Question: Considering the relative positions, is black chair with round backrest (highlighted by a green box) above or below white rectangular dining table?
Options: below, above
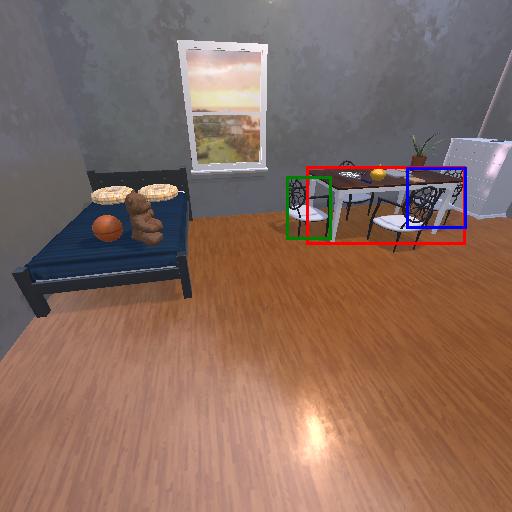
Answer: below